Question: I have this short code snippet, which doesn't work, and keeps on giving me this error:

I don't really find anything wrong in my code... I've checked, and there's no non-valid ASCII characters which may cause this error.
'''
#!/usr/bin/env python
def posts(data):
postdata = ""
for char in data:
# If it's a non-escaped {, then it's the beginning of a post.
if char == "{":
insidepost = True
# Skip to the char after {, start copying from there
continue
# If it's a non-escaped }, yield the post, and clean the buffer.
if char == "}":
insidepost = False
yield postdata.replace("&lc;","{").replace("&rc;","}")
postdata = ""
# While in a post, copy the data into the post buffer.
if insidepost:
postdata += char
def findtags(data):
tagdata = ""
for char in data: *[This is the line which causes the error]*
if char == "[":
insidetag = True
continue
if char == "]":
insidetag = False
yield postdata
postdata = ""
if insidepost:
postdata += char
f = """{A}{B}{c}{dDD}"""
for f in posts(f): print f
'''
Does anyone know how to fix this? Many thanks in advance.
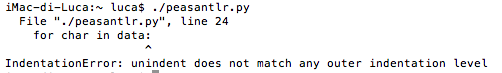
Answer: You've mixed tabs with spaces, which you shouldn't do. Per the <URL> spaces are used more than tabs, so try get into using spaces :D.